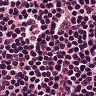
Metastatic tissue present: no